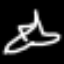
Label: airplane